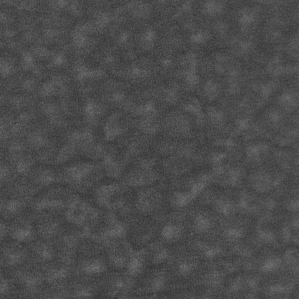
Label: frost